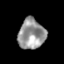
Tissue: skin
Cell type: Epithelial cells
Senescence score: 0.2765
Nuclear area (px): 791
Mean DAPI intensity: 151.085